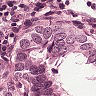
Metastatic tissue present: yes